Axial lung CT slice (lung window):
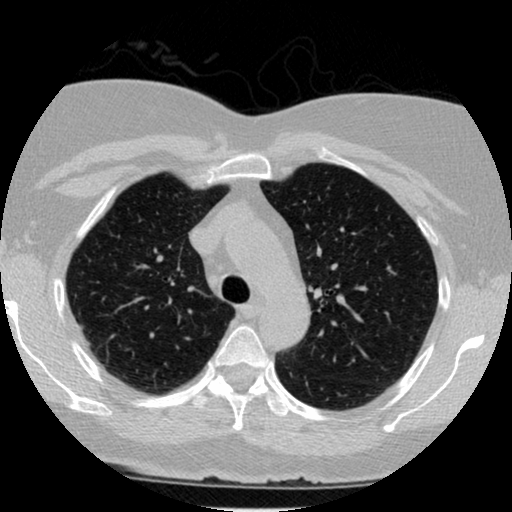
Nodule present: no